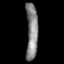
Tissue: skin
Cell type: Myeloid cells
Senescence score: 0.7453
Nuclear area (px): 646
Mean DAPI intensity: 132.574